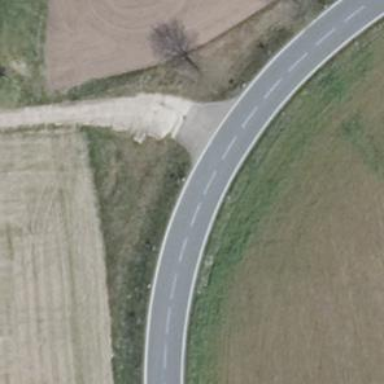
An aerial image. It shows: Secondary road with asphalt surface.